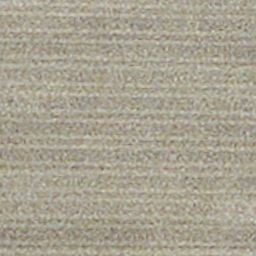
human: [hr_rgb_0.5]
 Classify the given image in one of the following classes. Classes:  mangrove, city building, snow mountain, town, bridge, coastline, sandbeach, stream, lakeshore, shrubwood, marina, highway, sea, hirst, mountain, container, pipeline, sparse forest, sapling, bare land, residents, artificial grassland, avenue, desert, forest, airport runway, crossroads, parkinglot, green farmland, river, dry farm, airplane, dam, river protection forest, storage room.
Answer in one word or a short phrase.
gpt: dry farm